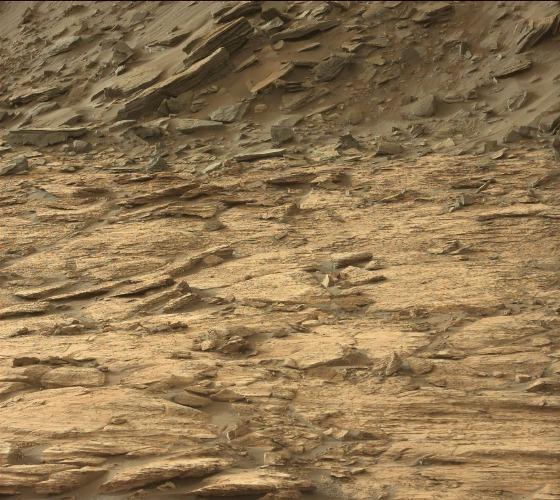
Terrain classes present: Bedrock, Gravel / Sand / Soil, Rock, Shadow